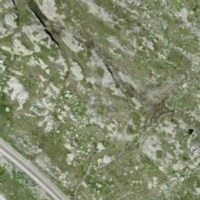
EUNIS habitat code: 31
Species observed at this site:
Juncus jacquinii